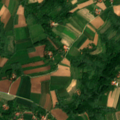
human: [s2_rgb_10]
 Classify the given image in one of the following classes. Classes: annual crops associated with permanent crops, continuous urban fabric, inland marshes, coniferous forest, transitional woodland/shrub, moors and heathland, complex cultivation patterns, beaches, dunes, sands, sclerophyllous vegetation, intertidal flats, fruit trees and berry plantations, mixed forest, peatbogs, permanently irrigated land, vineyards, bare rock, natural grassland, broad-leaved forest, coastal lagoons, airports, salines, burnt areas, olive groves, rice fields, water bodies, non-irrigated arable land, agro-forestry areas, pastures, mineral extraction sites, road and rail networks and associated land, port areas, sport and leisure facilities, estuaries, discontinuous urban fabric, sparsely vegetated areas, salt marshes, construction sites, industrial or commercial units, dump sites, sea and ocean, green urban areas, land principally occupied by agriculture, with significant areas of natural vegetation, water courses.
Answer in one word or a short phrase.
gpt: non-irrigated arable land, complex cultivation patterns, land principally occupied by agriculture, with significant areas of natural vegetation, broad-leaved forest